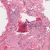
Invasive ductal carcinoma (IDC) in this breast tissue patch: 0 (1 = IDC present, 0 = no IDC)